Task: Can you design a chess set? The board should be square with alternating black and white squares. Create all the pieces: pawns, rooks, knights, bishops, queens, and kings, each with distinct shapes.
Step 500:
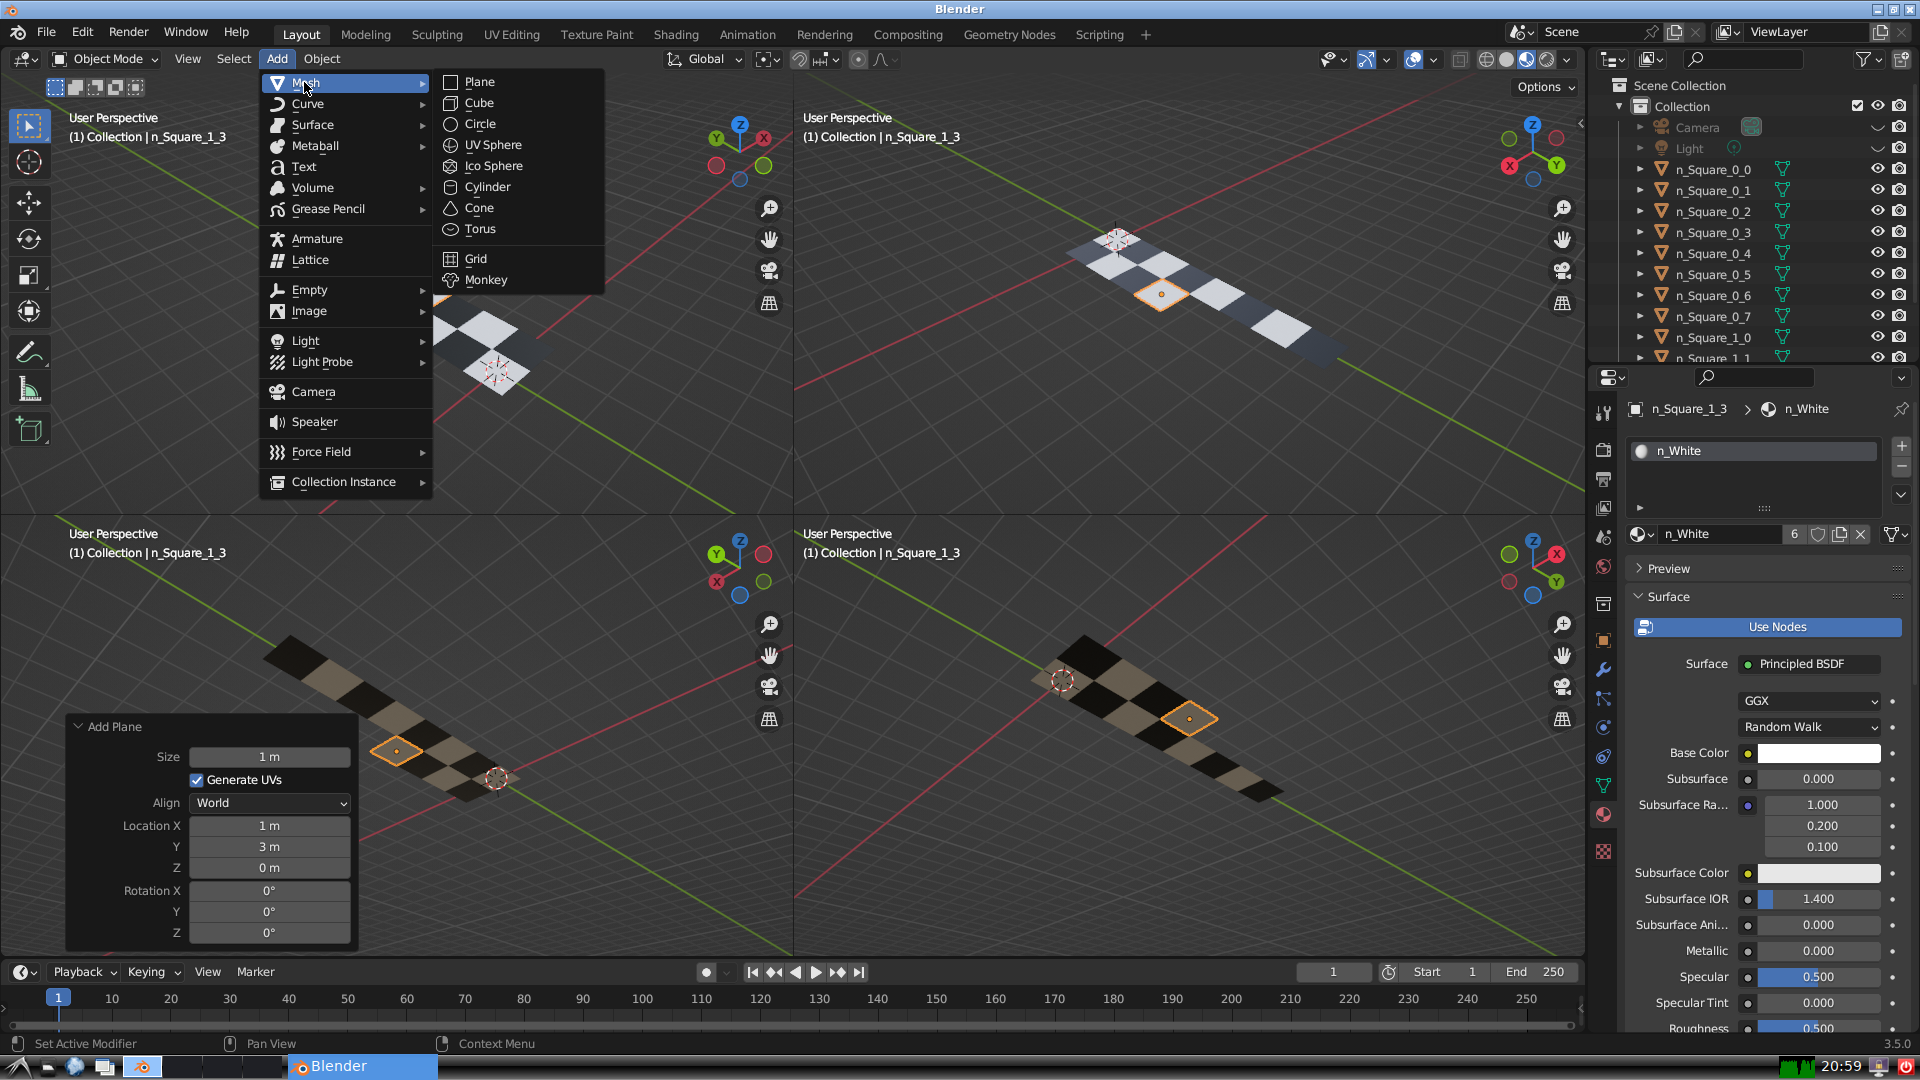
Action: {"mouse_move": [499, 79]}